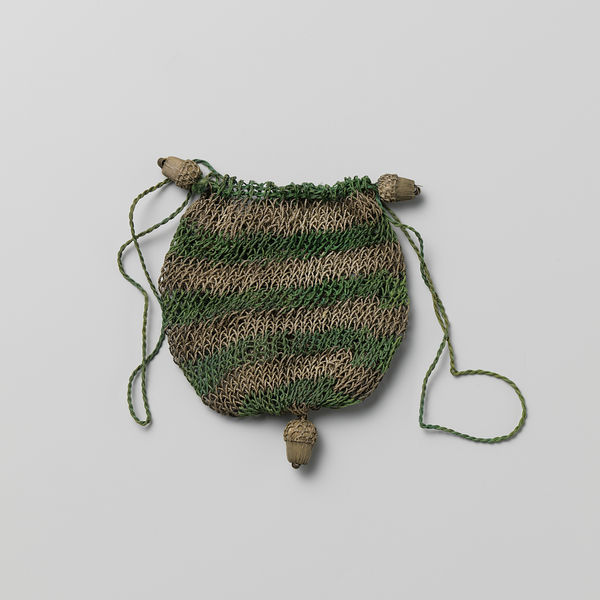
Titel: Beurs van gehaakte donkergroene zijde, afgewisseld met horizontale banen van zilverdraad, met sluitkoord waaraan twee eikels van zilverdraad
Standort: Amsterdam
Institution: Rijksmuseum
Schlagwörter: marron, vert, photographie, photo, tissu, bourse, poche, pochette, tissé, gland